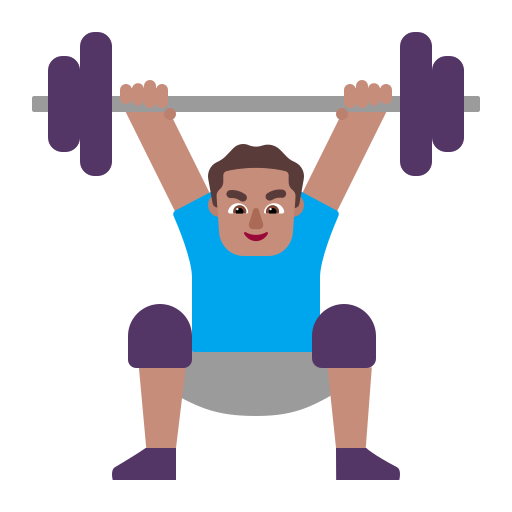
man lifting weights flat